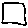
Label: square